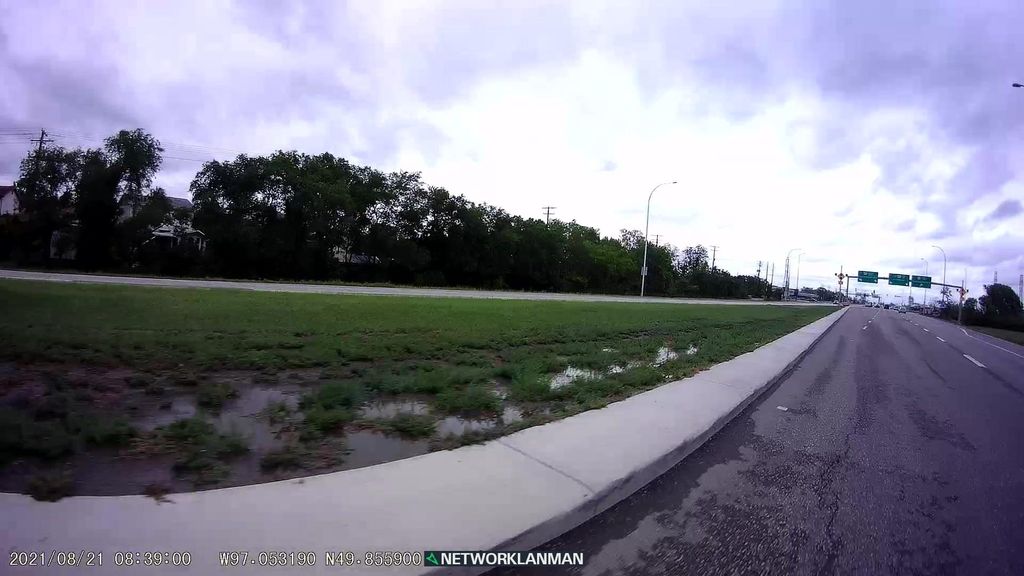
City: winnipeg